Aerial crown-view tile of a tropical tree (Barro Colorado Island, Panama), acquired 20241112:
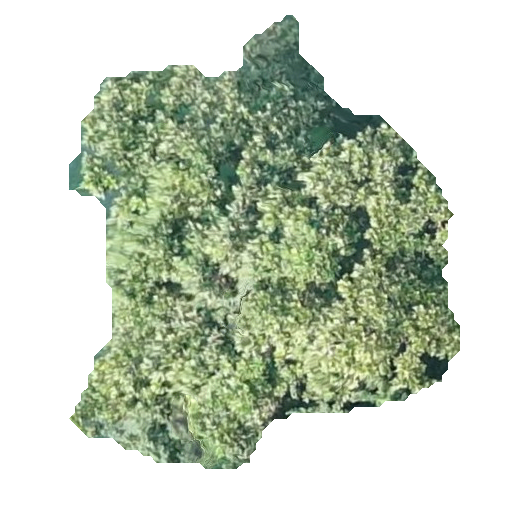
Species: Anacardium excelsum
GBIF accepted scientific name: Anacardium excelsum
Crown area: 186.989 m²